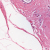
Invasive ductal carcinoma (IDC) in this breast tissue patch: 0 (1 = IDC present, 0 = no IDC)